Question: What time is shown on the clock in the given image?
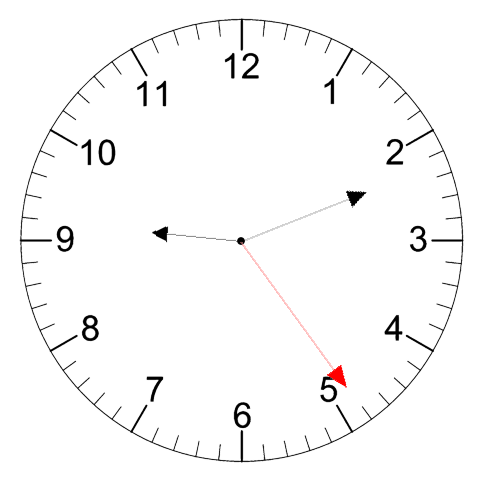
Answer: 09:11:24